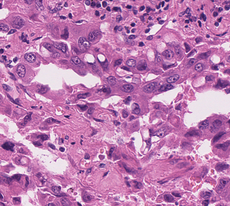
Tumor epithelial tissue: yes
Tumor-associated stroma tissue: yes
Normal tissue: no